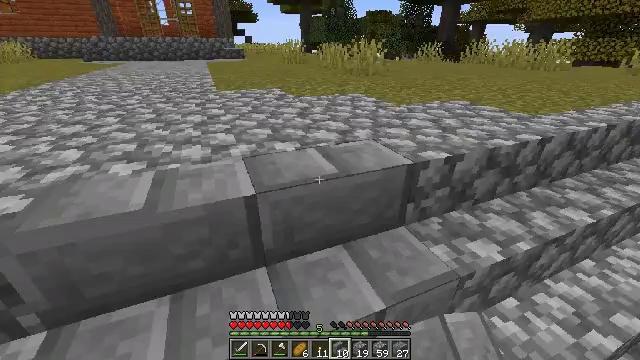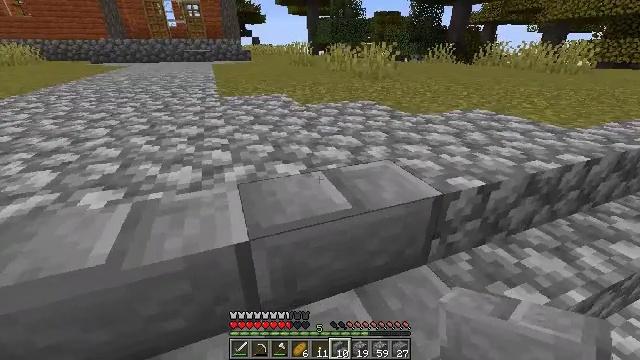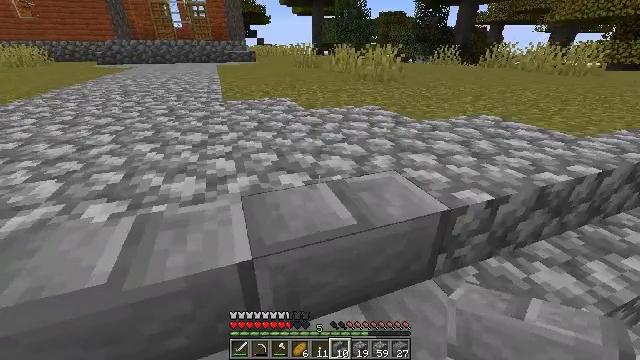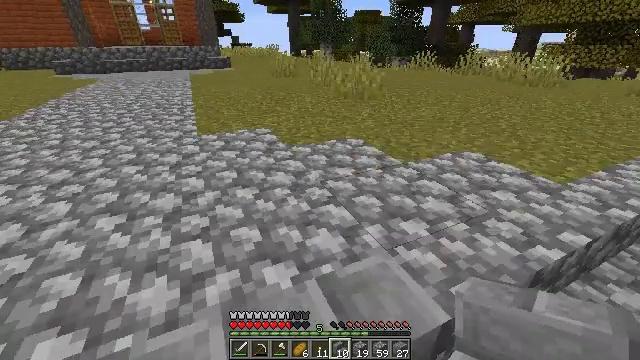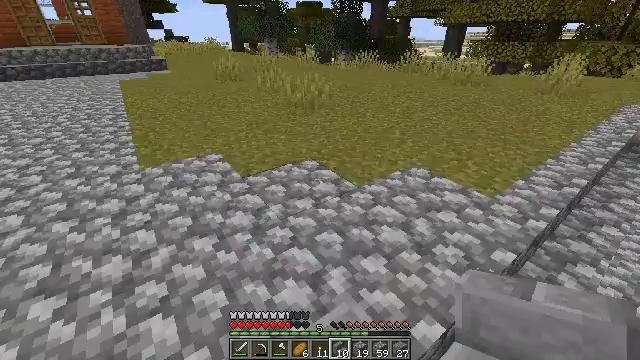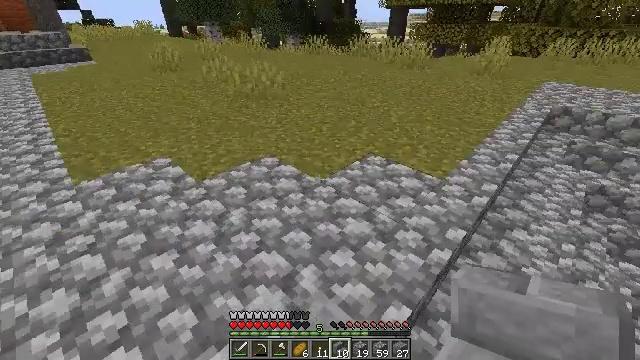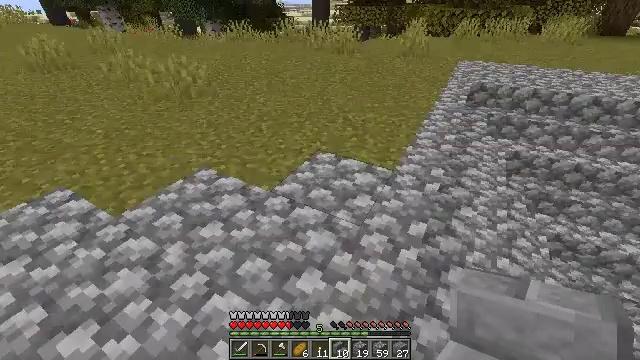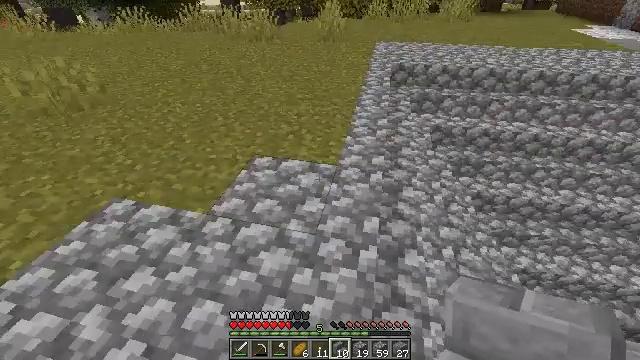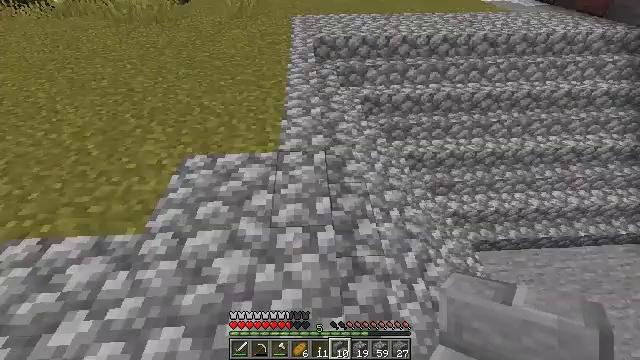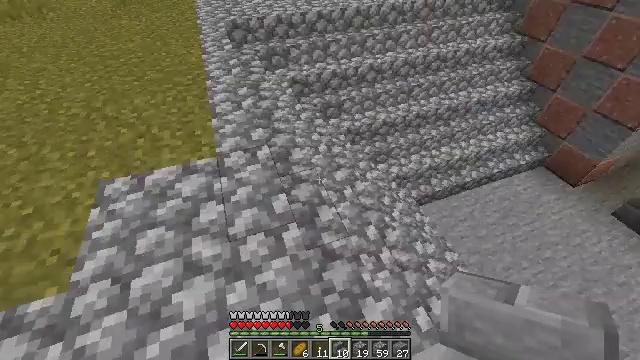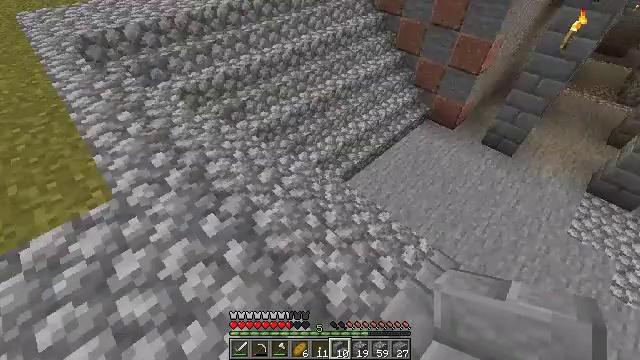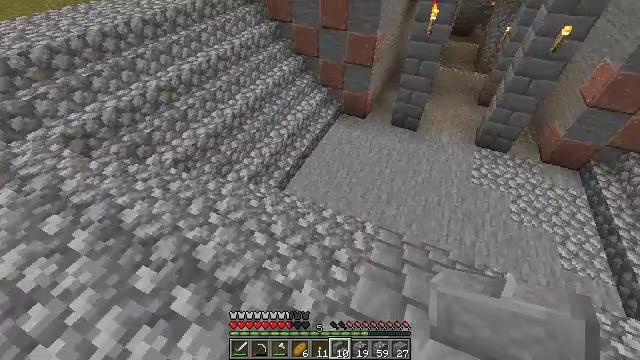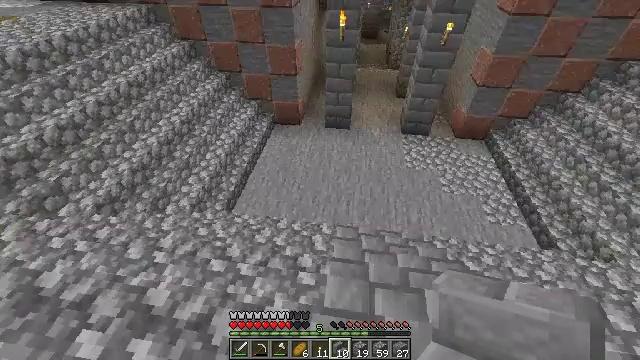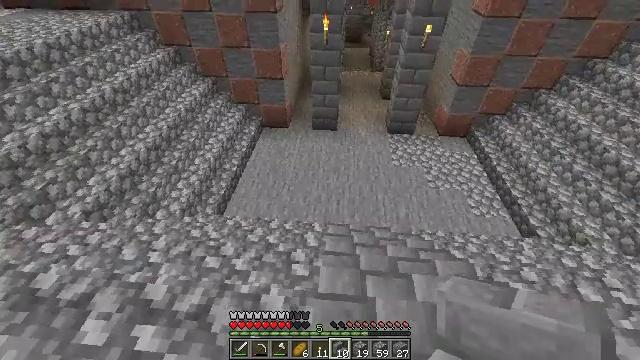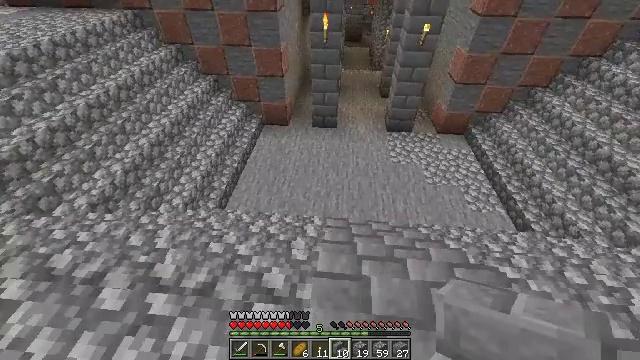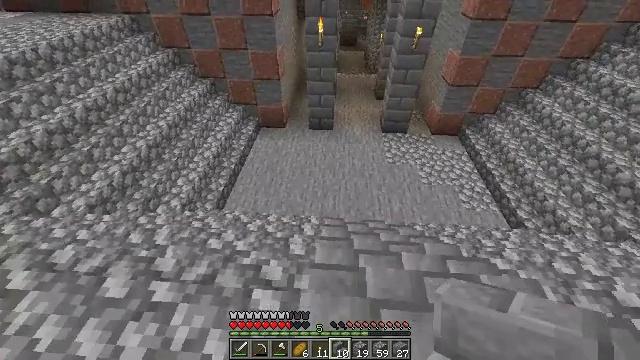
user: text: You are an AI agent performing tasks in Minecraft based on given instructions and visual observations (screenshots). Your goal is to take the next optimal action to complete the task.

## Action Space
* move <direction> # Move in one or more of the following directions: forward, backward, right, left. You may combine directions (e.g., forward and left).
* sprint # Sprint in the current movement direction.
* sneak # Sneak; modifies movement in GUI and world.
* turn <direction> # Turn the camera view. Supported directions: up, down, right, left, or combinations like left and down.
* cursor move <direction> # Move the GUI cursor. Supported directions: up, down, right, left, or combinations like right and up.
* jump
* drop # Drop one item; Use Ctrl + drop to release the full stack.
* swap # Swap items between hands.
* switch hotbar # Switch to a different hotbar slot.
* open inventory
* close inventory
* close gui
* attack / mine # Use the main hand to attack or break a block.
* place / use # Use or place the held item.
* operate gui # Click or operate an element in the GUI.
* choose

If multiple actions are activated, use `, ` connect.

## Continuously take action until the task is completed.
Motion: motion action
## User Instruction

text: Attack the cobblestone stairs to retrieve it.
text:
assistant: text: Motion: move forward, turn left
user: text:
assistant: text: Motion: move forward
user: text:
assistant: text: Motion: move forward, turn right
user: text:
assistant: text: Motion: move forward, turn right and down
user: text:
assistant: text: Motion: move forward, turn right and down
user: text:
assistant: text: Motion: move forward, turn right and down
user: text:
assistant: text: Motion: move forward, turn right and down
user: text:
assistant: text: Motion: turn right and down
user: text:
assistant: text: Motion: turn right and down
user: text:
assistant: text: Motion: turn right and down
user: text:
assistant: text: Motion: turn right and up
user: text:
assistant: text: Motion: move back, turn right and up
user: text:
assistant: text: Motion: move back, turn right
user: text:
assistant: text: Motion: move back
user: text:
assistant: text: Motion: move back
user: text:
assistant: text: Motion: move back, turn right
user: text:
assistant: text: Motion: move back, turn right
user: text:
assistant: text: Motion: move back, turn right
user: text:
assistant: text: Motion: move back
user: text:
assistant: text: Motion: move back
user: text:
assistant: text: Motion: no_op
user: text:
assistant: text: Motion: no_op
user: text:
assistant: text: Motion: move forward
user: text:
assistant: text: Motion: move forward
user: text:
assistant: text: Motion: move forward
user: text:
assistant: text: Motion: move forward
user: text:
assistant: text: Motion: move forward
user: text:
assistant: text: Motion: move forward
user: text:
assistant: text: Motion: move forward
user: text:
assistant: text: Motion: move forward